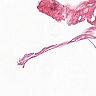
Metastatic tissue present: no